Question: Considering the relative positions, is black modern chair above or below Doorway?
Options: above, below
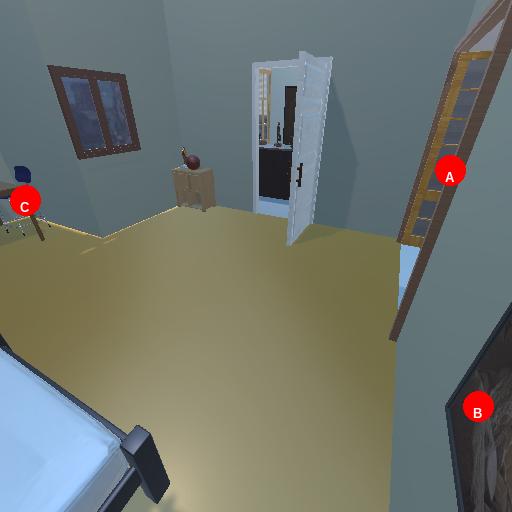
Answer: above